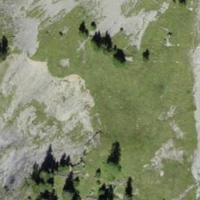
EUNIS habitat code: 48
Species observed at this site:
Gymnadenia conopsea